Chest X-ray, PA view. Patient: 54 years old, sex M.
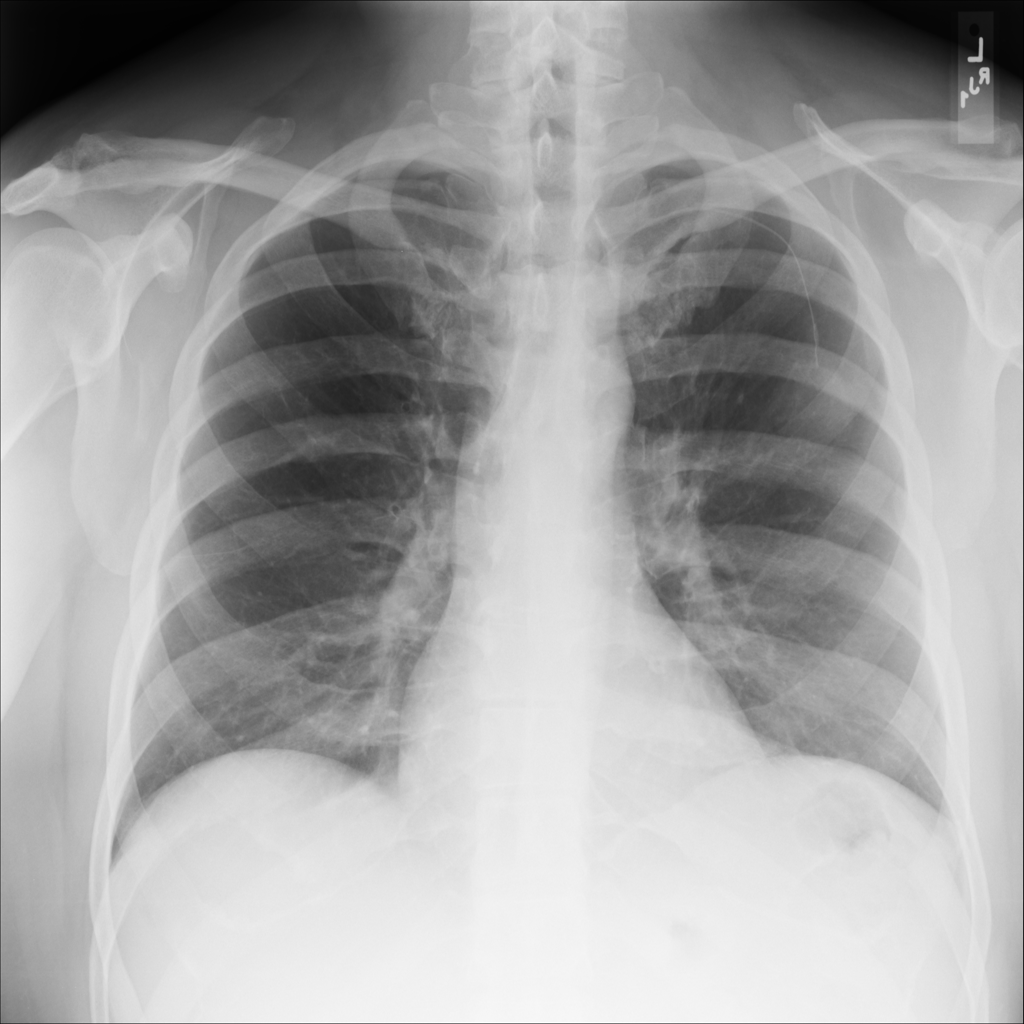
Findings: No Finding